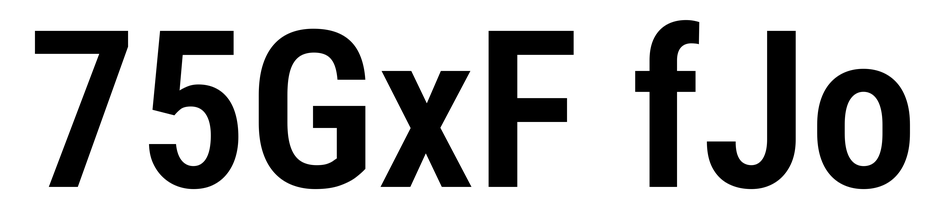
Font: Roboto_Condensed_SemiBold